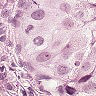
Metastatic tissue present: yes